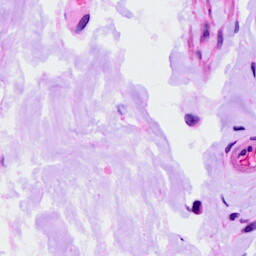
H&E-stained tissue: Ovarian